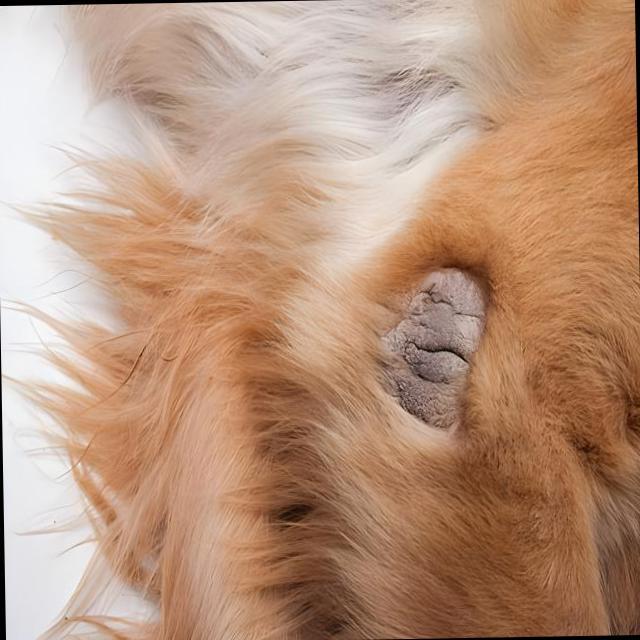
Canine dermatitis — inflammation of the skin presenting with erythema, pruritus, papules, and excoriation. May be allergic, contact, or atopic in origin.